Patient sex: M
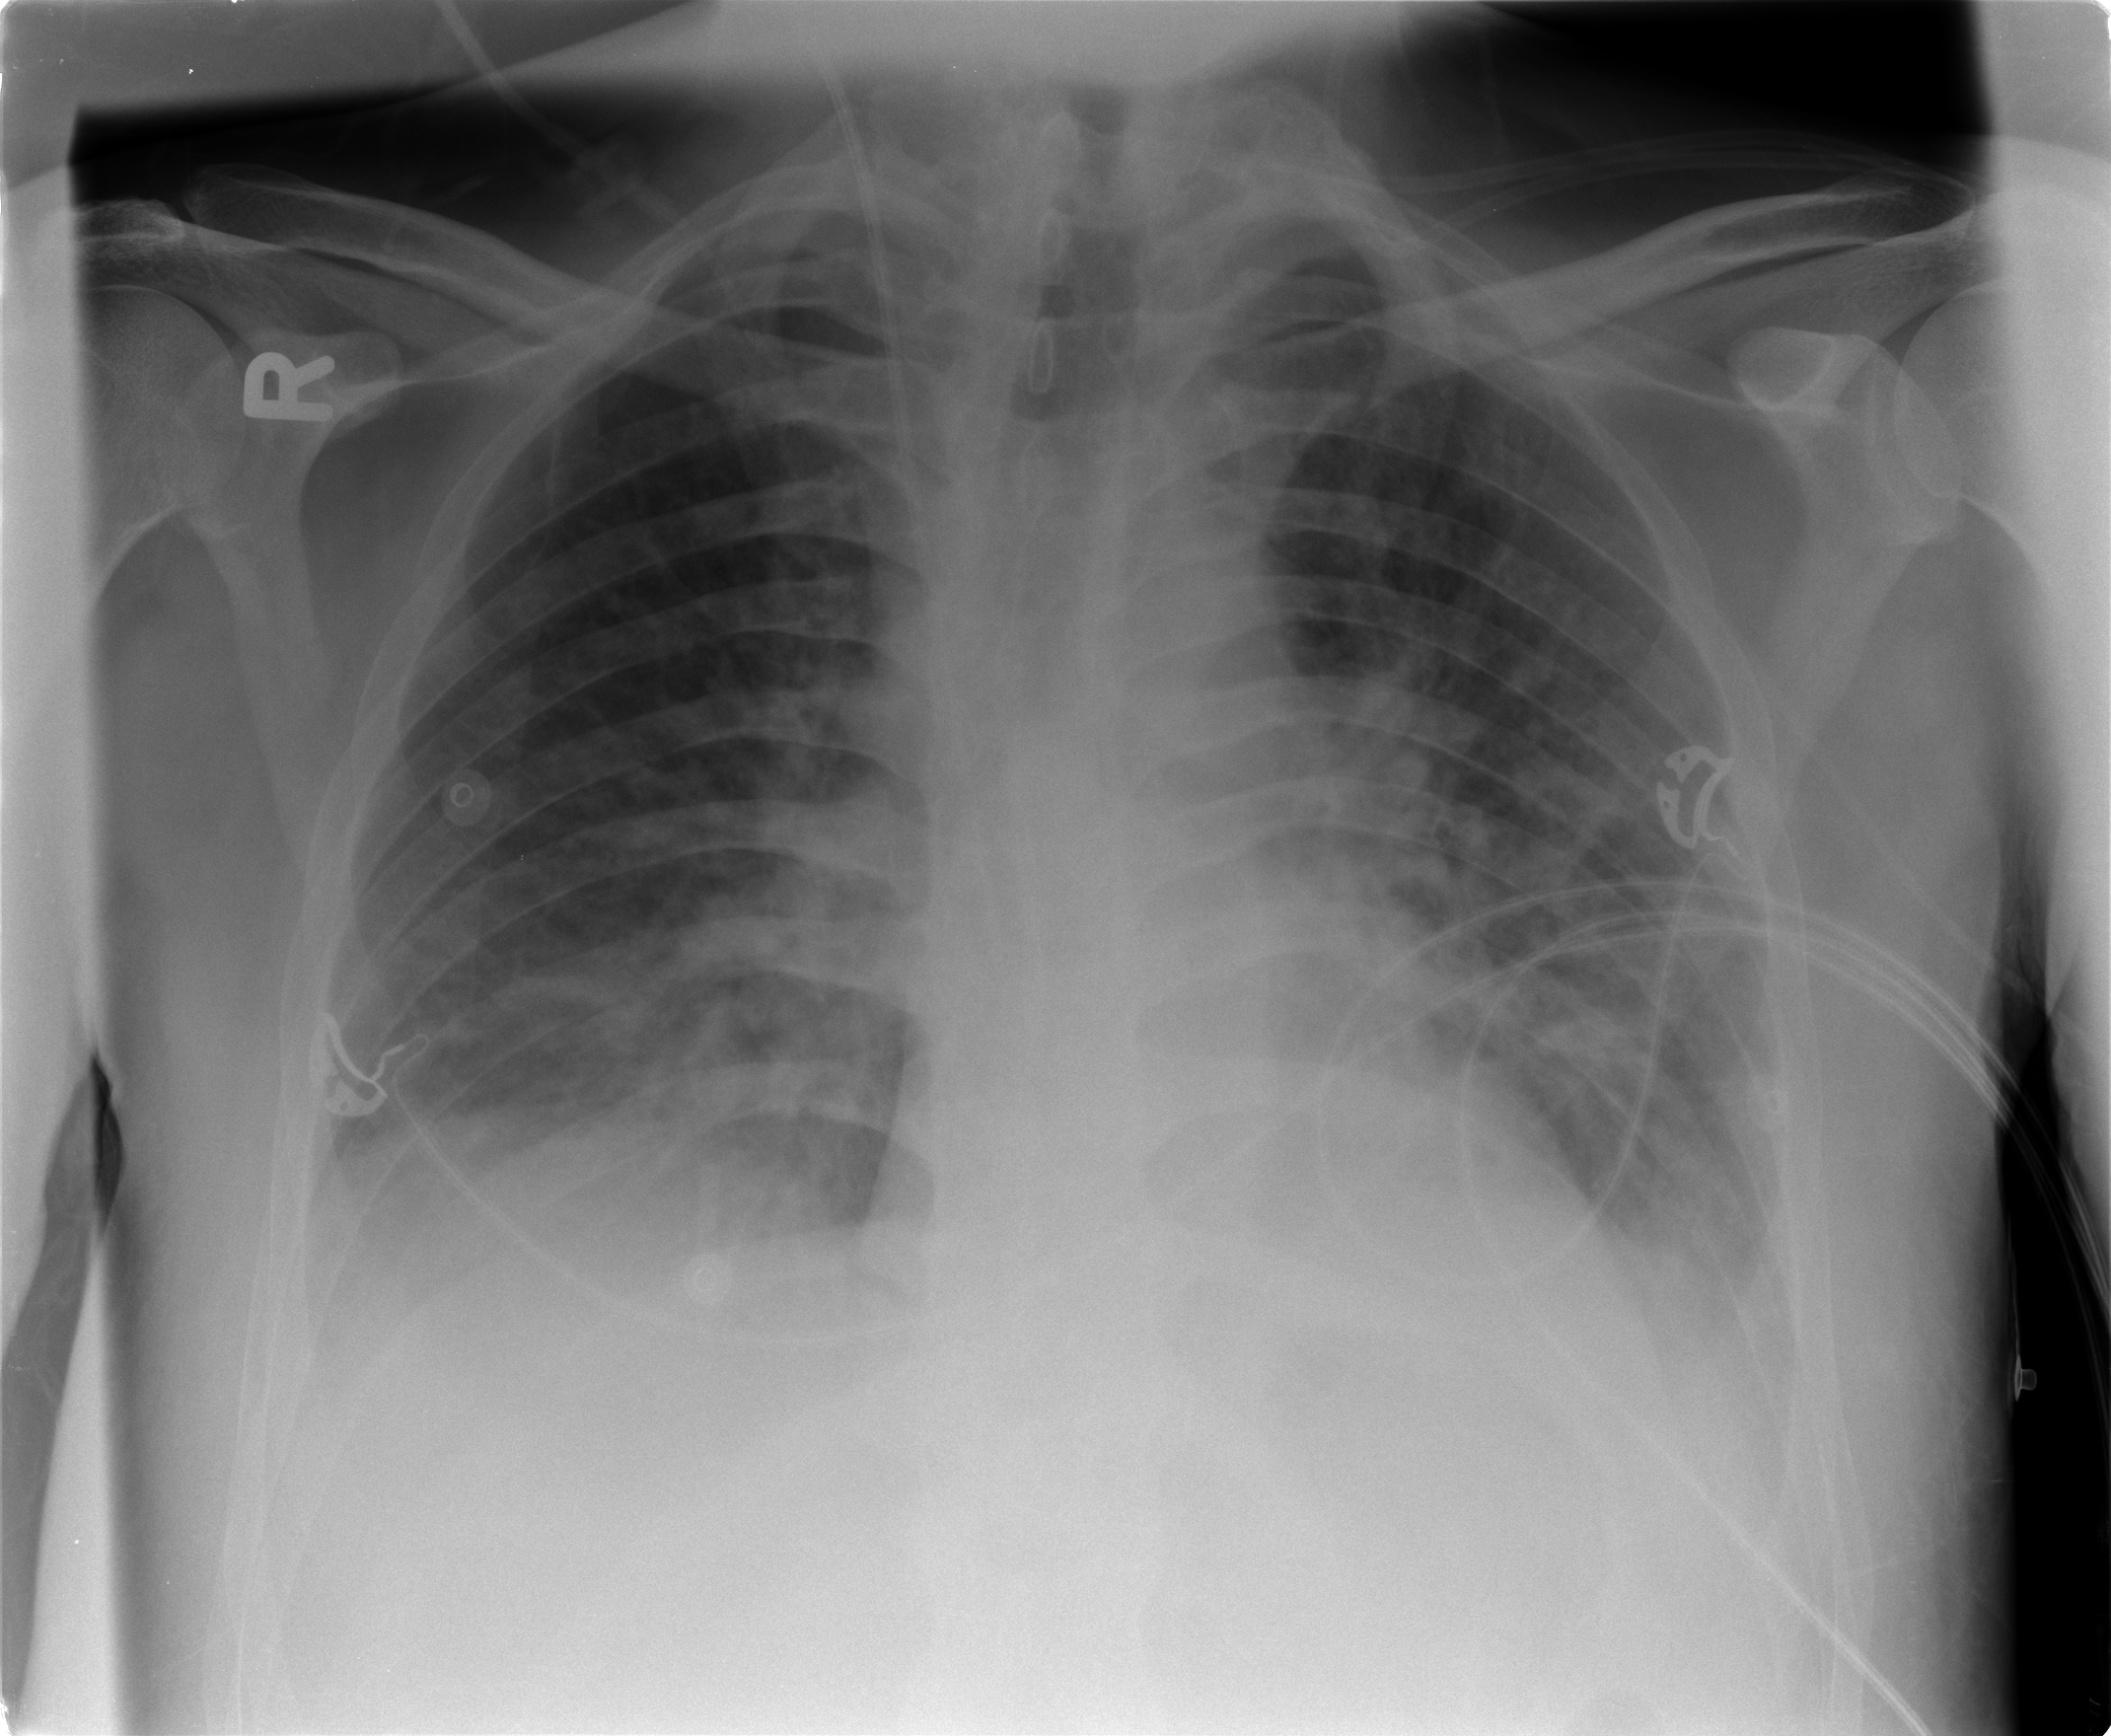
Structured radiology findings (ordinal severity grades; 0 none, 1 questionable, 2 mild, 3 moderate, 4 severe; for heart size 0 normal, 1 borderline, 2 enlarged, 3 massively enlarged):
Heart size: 0
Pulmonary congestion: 3
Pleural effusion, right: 2
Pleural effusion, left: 2
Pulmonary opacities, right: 3
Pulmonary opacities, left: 3
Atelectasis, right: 2
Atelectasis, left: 2